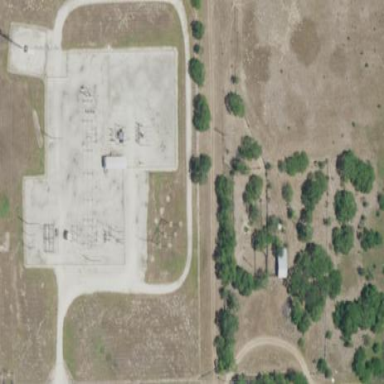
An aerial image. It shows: Fenced power substation at the transmission level.